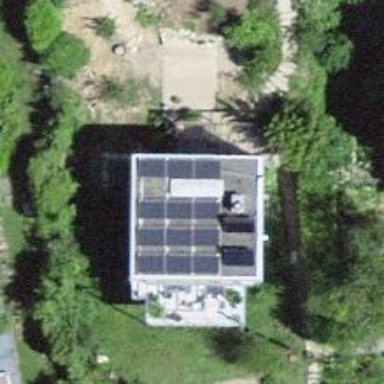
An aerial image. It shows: Solar photovoltaic panel generator.